Question: I have a Microsoft Access VBA file as shown below.
'''
Sub ExportTextFileDelimited(FileName As String, _
DataSet As String, _
Delimiter As String, _
TextQualifier As String, _
WithFieldNames As Boolean)
On Error GoTo ExportTextFile_Err
Dim cnn As ADODB.Connection
Dim rst As New ADODB.Recordset
Dim Directory As String
Dim MyString As String, strSQL As String
Dim strDS As String
Dim I As Integer
Open FileName For Output As #1
Set cnn = CurrentProject.Connection
rst.Open DataSet, cnn, adOpenForwardOnly, adLockReadOnly
If WithFieldNames Then
For I = 0 To rst.Fields.Count - 1
MyString = MyString & TextQualifier & rst(I).Name & TextQualifier & Delimiter
Next I
MyString = Left(MyString, Len(MyString) - 1)
Print #1, MyString
End If
rst.MoveFirst
Do While Not rst.EOF
MyString = ""
For I = 0 To rst.Fields.Count - 1
'check for text datatype (202)
If rst(I).Type = 202 Then
MyString = MyString & TextQualifier & _
rst(I)
Else
MyString = MyString & rst(I)
End If
Next I
MyString = Left(MyString, Len(MyString) - 2)
Print #1, MyString
rst.MoveNext
Loop
ExportTextFile_Exit:
' Close text file.
Close #1
rst.Close
Set cnn = Nothing
Exit Sub
ExportTextFile_Err:
MsgBox Err.Description
Resume ExportTextFile_Exit
End Sub
'''
This code is working fine and it outputs a 'Query.txt' file with the following data:
Please take a look at and refer to this example image.

My question is, how do I apply maximum width for both AMAL and SAMANTHA GAMAGE data?
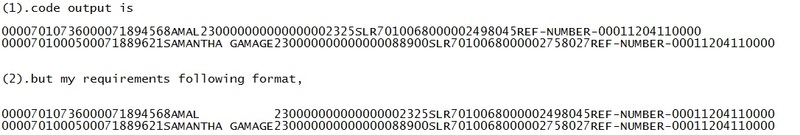
Answer: What you are asking for here is usually referred to as "Fixed Width" (or "Fixed Length"), which is often considered to be a different type of text file than a Comma Delimmited (or CSV) file. Although you can mix the two concepts together in the same file.
To get a String value to be a specified length you need to use VBA's Space Function.
'''
Dim s as String
s = "AMAL"
s = s & Space(15 - len(s)) 'Add spaces to end
s = Space(15 - len(s)) & s 'Add spaces to beginning
'''
It's unclear from your post why you are adding spaces only to this one field and how you are going to determine how long that field should be (ie, how many spaces to add). Your function really isn't setup properly for this feature. There are a large variety of ways to redesign this function so that it would know which fields to add spaces to and how many spaces to add to that field. And which way you choose really depends on your individual needs.
Just to give you some idea how you would use this in your function:
'''
Dim iMaxLength as Integer
Do While Not rst.EOF
If Len(rst("UserName").Value) > iMaxLength Then iMaxLength = Len(rst("UserName").Value)
rst.MoveNext
Loop
Do While Not rst.EOF
rst.movefirst
MyString = ""
For I = 0 To rst.Fields.Count - 1
'check for text datatype (202)
If rst(I).Type = 202 Then
If rst(I).Name = "UserName" Then
MyString = MyString & TextQualifier & _
rst(I) & Space(iMaxLength - Len(rst(I)))
Else
MyString = MyString & TextQualifier & _
rst(I)
End If
Else
MyString = MyString & rst(I)
End If
Next I
MyString = Left(MyString, Len(MyString) - 2)
Print #1, MyString
rst.MoveNext
Loop
'''